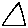
Label: triangle